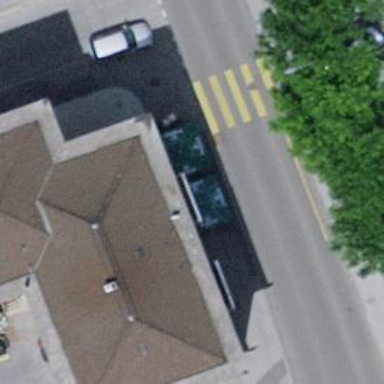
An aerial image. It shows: Café.